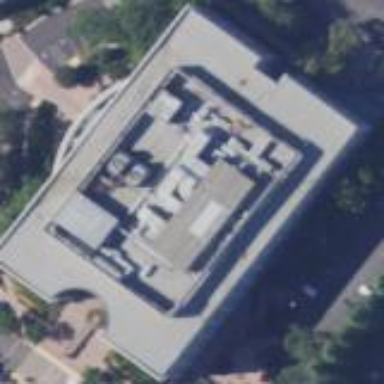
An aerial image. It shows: Office building.